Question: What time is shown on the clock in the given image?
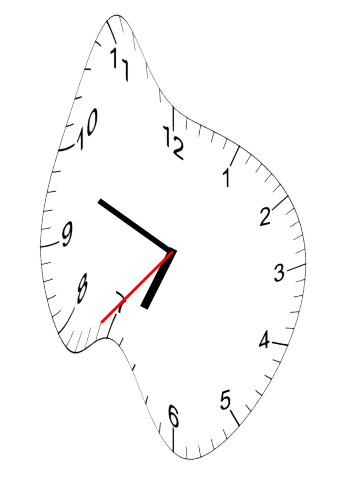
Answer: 06:48:37